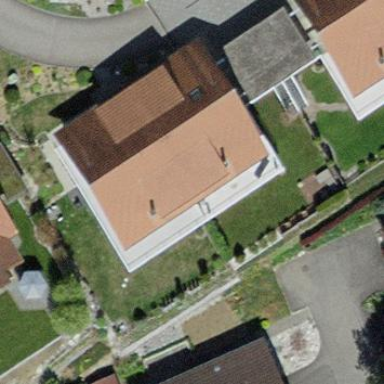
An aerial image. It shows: Semidetached house.